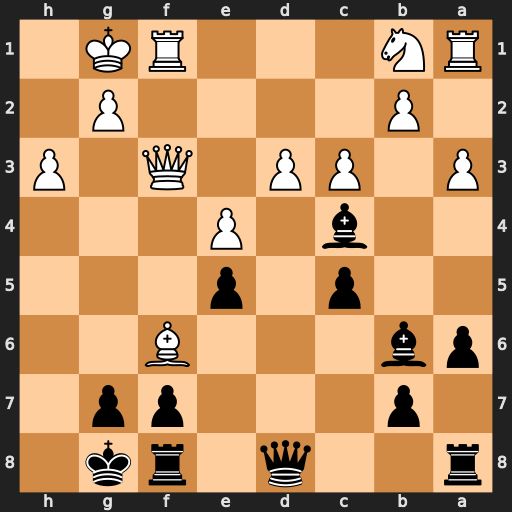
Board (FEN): r2q1rk1/1p3pp1/pb3B2/2p1p3/2b1P3/P1PP1Q1P/1P4P1/RN3RK1
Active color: b
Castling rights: -
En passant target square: -
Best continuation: Qxd3 Qxd3 Bxd3